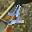
Label: 1